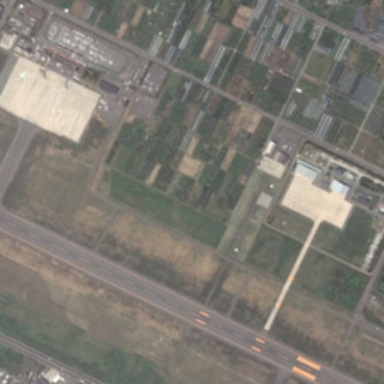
Many buildings and green trees are near an airport runway .